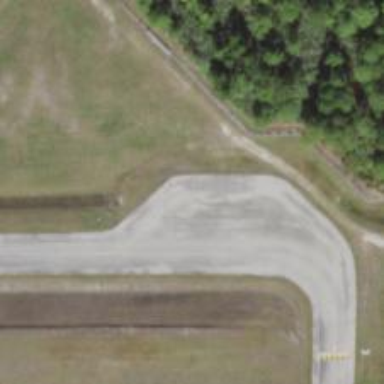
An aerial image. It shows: Image of taxiway at airport.